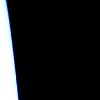
Label: space